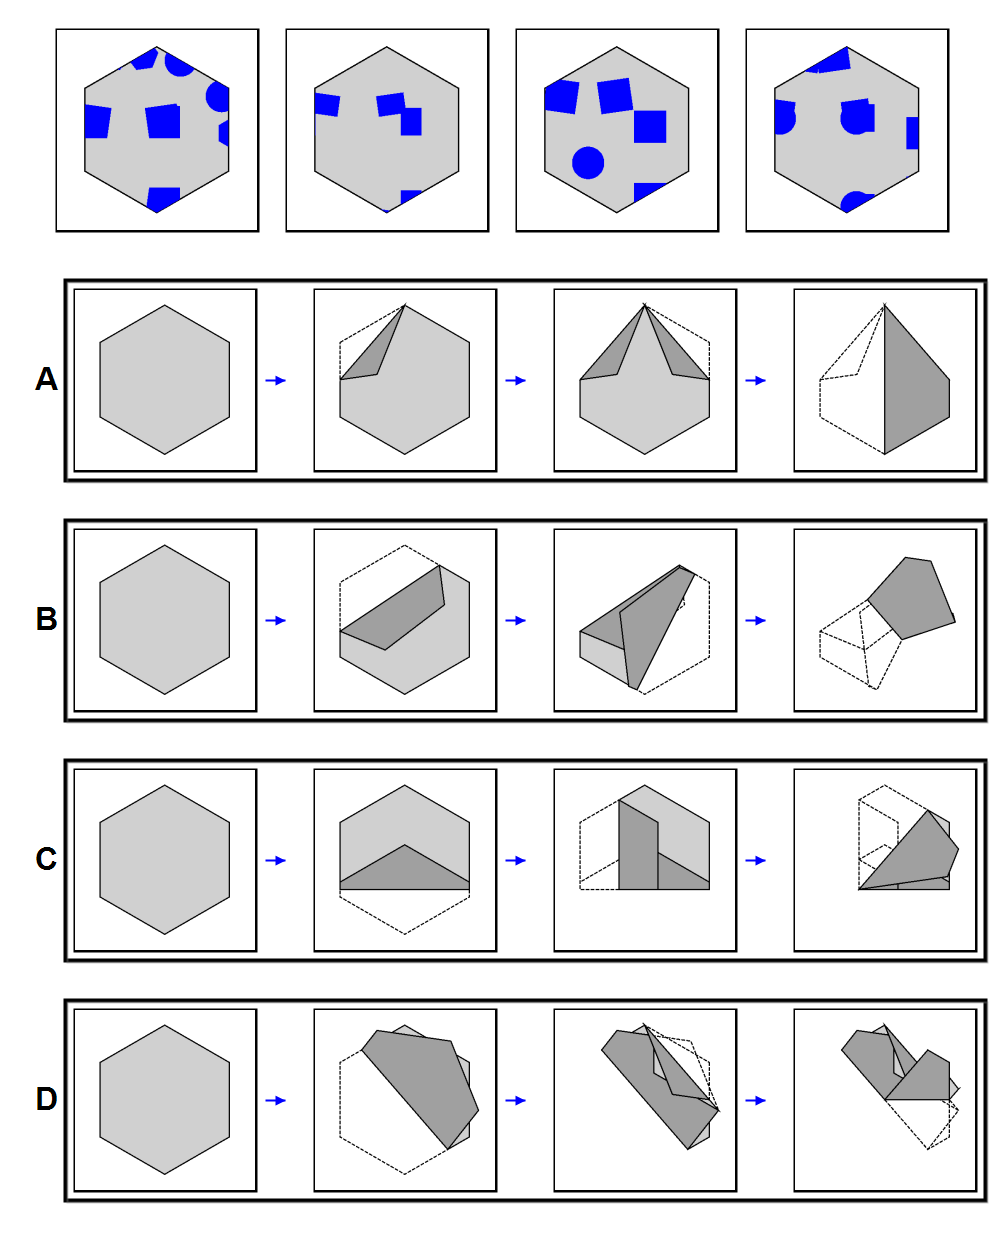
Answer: C